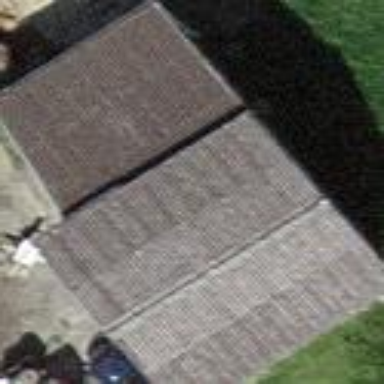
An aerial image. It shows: Garage.